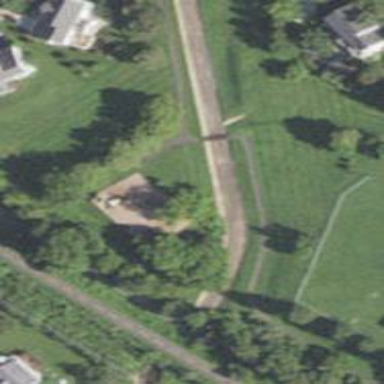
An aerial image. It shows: Footway on bridge.